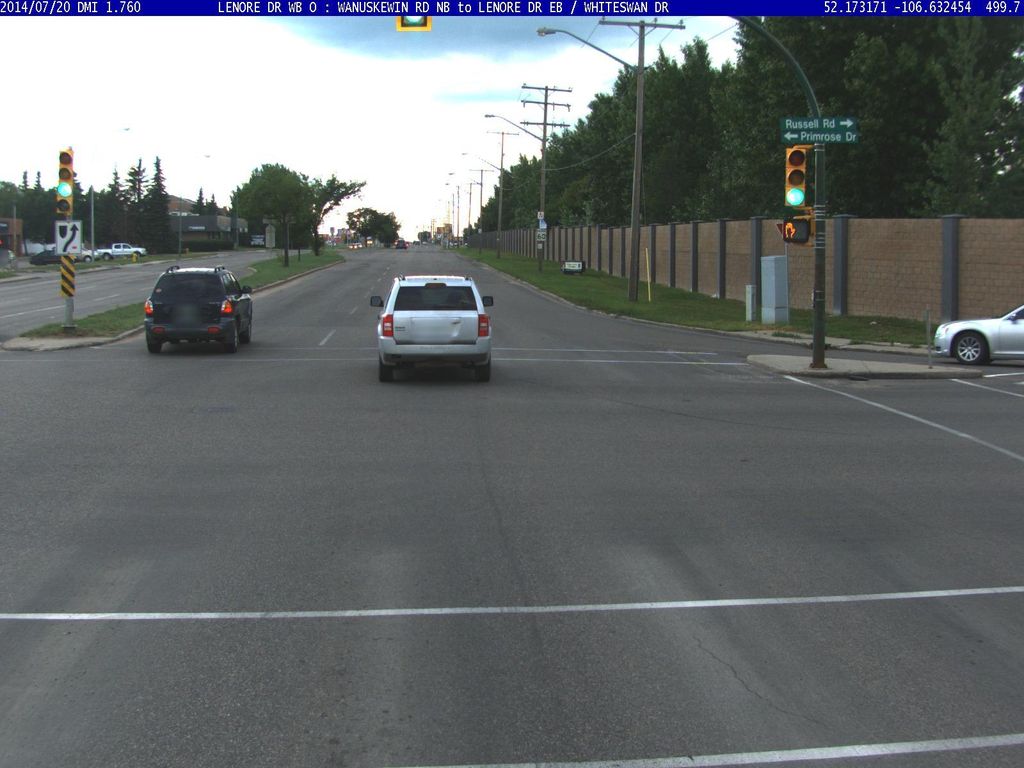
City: saskatoon